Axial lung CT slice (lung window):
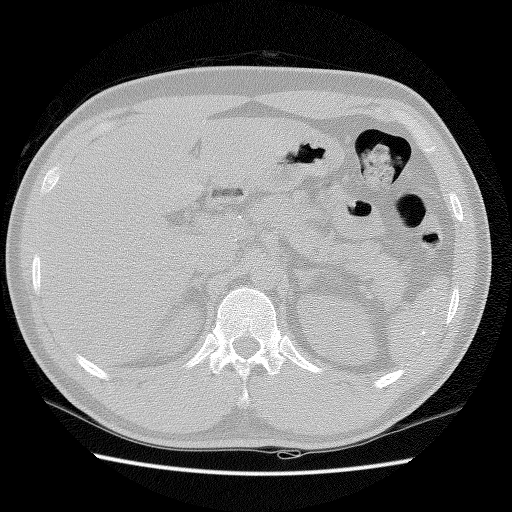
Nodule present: no